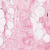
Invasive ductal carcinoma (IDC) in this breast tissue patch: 0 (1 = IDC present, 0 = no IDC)